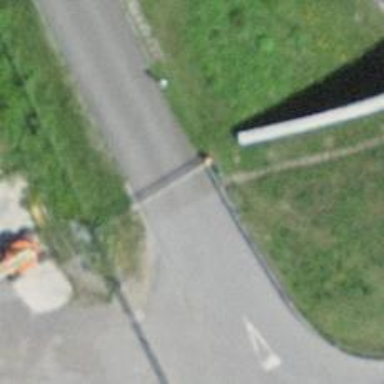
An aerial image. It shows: Gate.